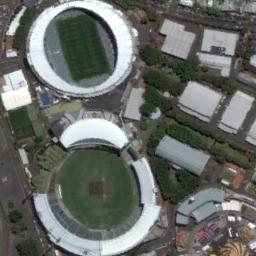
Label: stadium